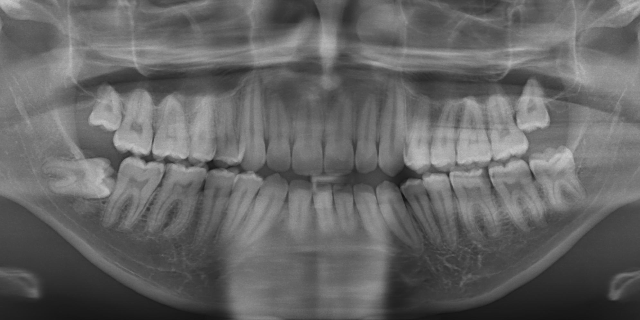
adult